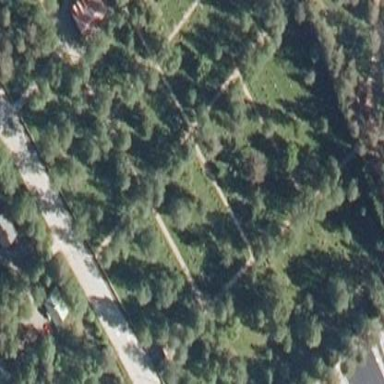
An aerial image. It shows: Cemetery.